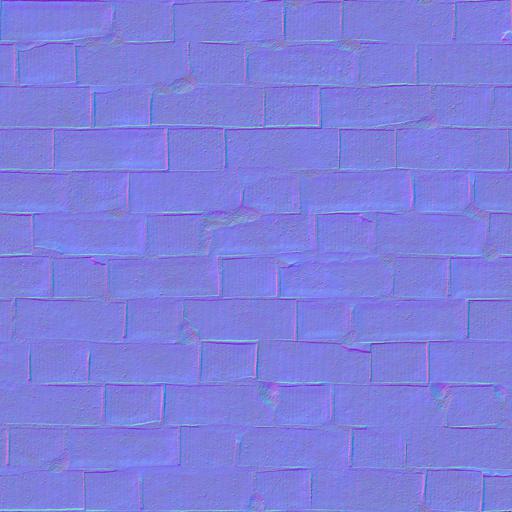
brick bricks mortar orange sloppy stone wall yellow